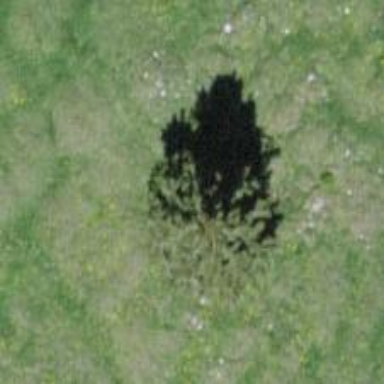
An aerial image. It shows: Needle-leaved tree in nature.